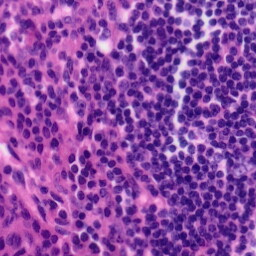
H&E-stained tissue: Tonsil